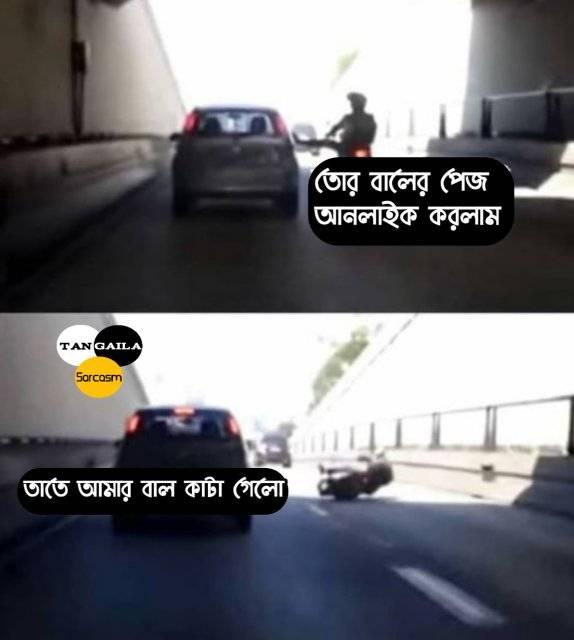
Caption: তোর বালের পেজ   আনলাইক করলাম   তাতে আমার বাল কাটা গেলো
Label: non-hate